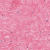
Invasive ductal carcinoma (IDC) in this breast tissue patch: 0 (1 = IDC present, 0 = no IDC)